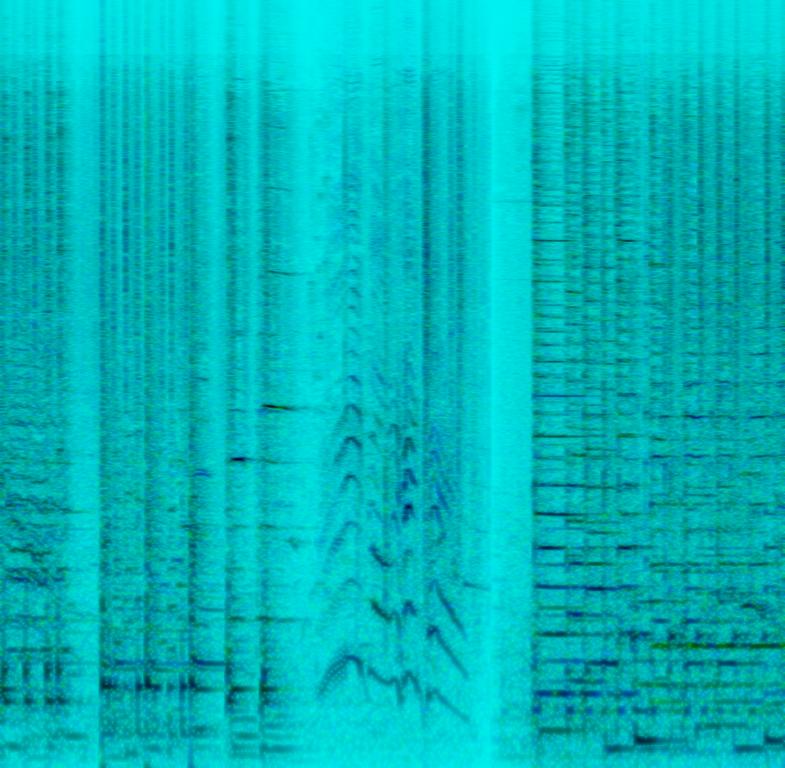
This is an afro-cuban folk music compilation. There are male vocals singing in an energetic manner. There are acoustic guitars playing the main themes while upright bass is used for the lower range. The rhythmic background is provided by a variety of latin percussive instruments. There is a vibrant atmosphere. Parts of this recording can be used in latin dance courses as accompaniment pieces.